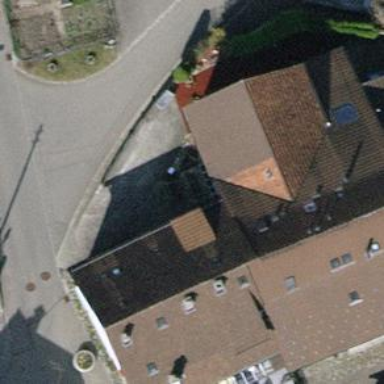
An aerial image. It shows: Terrace-style building with gabled roof.